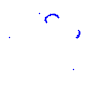
Particle: proton